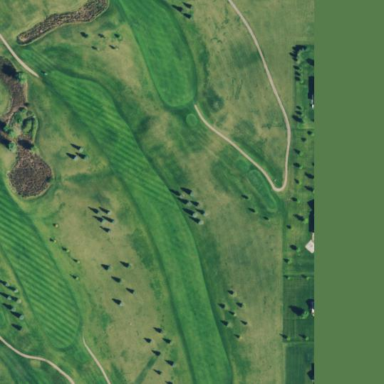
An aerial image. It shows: Area of rough grass used for golf.